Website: crate-barrel
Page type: delivery-shipping
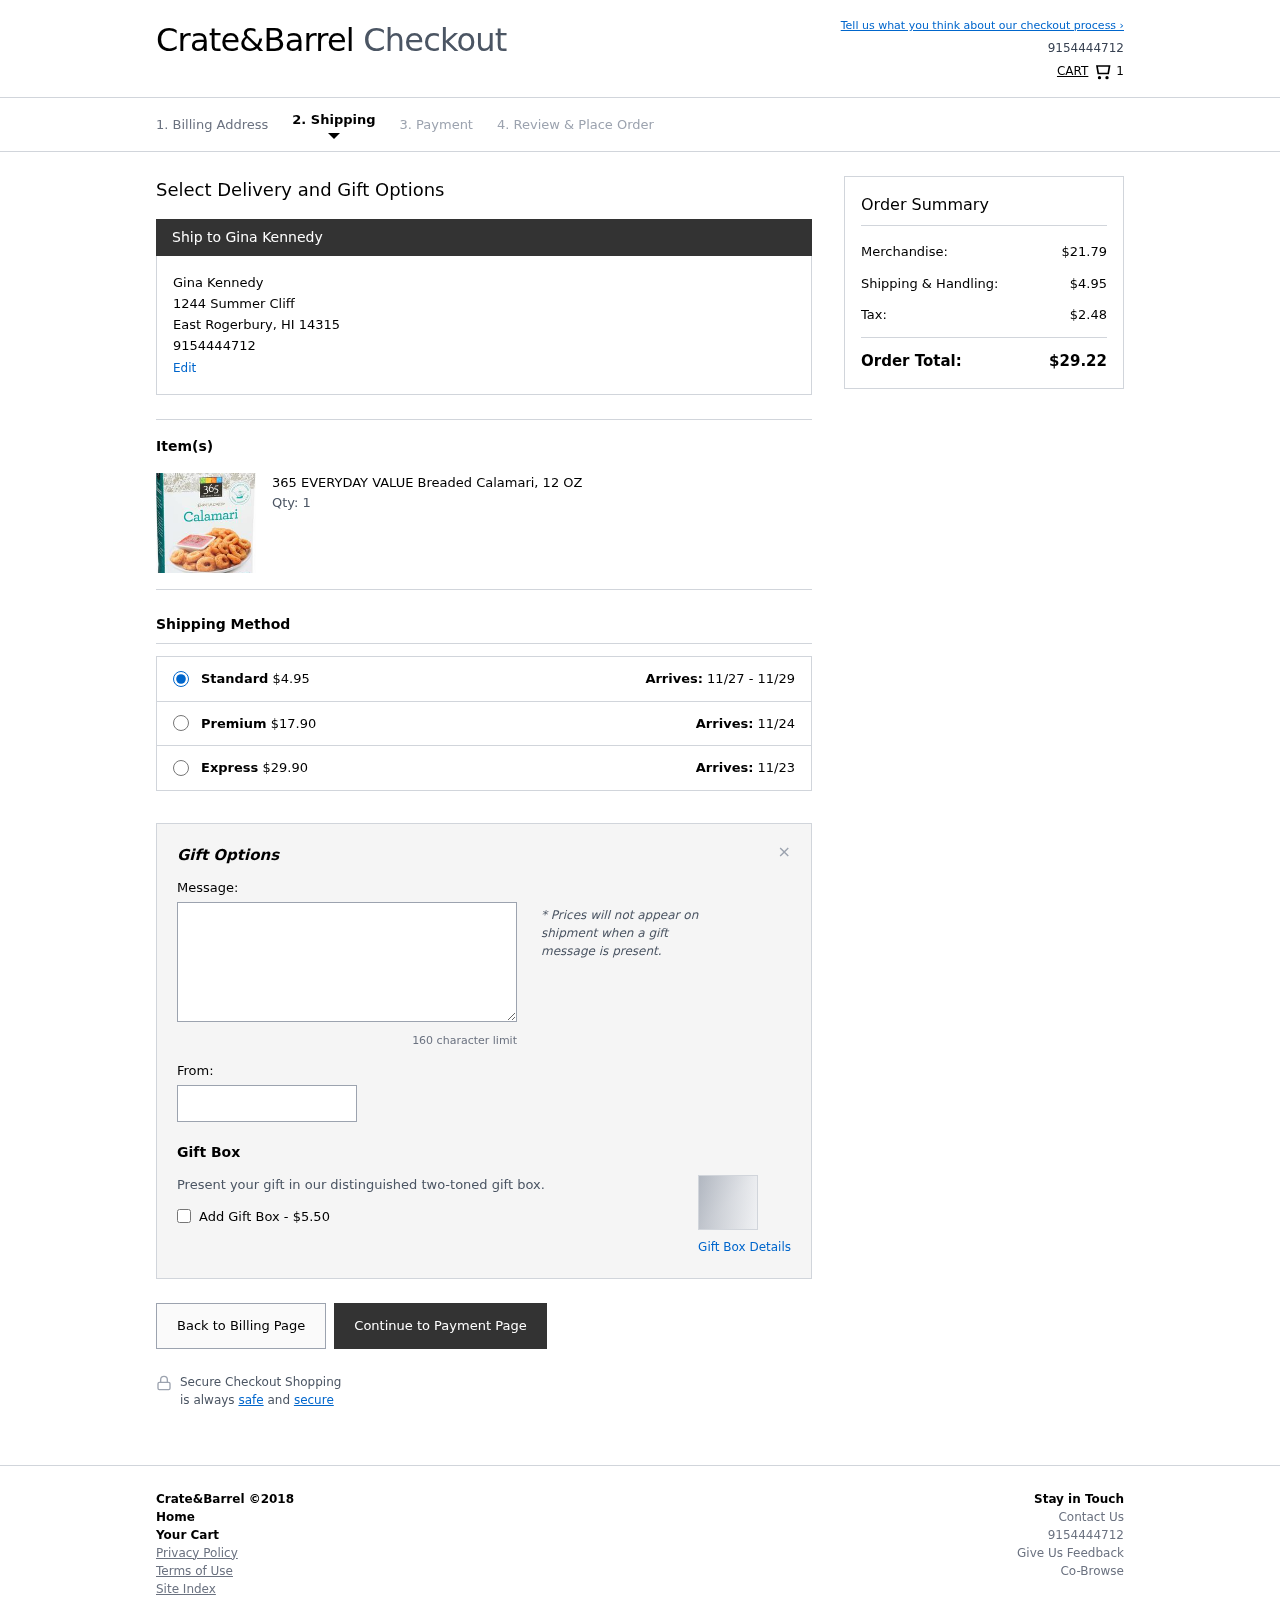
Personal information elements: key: PII_CITY
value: East Rogerbury
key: PII_FULLNAME
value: Gina Kennedy
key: PII_PHONE
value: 9154444712
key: PII_POSTCODE
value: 14315
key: PII_STATE_ABBR
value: HI
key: PII_STREET
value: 1244 Summer Cliff
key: PII_FIRSTNAME
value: Gina
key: PII_LASTNAME
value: Kennedy
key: PII_FULLNAME2
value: Gina Kennedy
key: PII_FULLNAME3
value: Gina Kennedy
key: PII_FIRSTNAME2
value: Gina
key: PII_FIRSTNAME3
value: Gina
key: PII_LASTNAME2
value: Kennedy
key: PII_LASTNAME3
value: Kennedy
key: PII_FIRSTNAME_DERIVED
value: Gina
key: PII_LASTNAME_DERIVED
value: Kennedy
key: PII_FULLNAME_DERIVED
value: Gina Kennedy
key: PII_NAME_FULL_DERIVED
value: Gina Kennedy
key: PII_PHONE_LINE
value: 4712
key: PII_PHONE_SUFFIX
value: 4712
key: PII_PHONE2
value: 9154444712
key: PII_PHONE3
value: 9154444712
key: PII_PHONE_NUMERIC
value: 9154444712
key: PII_PHONE_LINE_NUMERIC
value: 4712
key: PII_PHONE_SUFFIX_NUMERIC
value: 4712
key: PII_PHONE2_NUMERIC
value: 9154444712
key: PII_PHONE3_NUMERIC
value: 9154444712
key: PII_PHONE_DIGITS
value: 9154444712
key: PII_PHONE_LAST4
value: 4712
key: PII_GIFT_MESSAGE
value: Hey Bailey, I saw this and immediately thought of our seafood nights! Can’t wait for us to dig in and make some delicious memories together. Enjoy!
Gina
Product elements: key: PRODUCT1_NAME
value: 365 EVERYDAY VALUE Breaded Calamari, 12 OZ
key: PRODUCT1_QUANTITY
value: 1
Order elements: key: ORDER_NUM_ITEMS
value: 1
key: ORDER_SHIPPING_COST
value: $4.95
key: ORDER_DELIVERY_DATE
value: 11/27 - 11/29
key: PREMIUM_SHIPPING_COST
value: $17.90
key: PREMIUM_DELIVERY_DATE
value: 11/24
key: EXPRESS_SHIPPING_COST
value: $29.90
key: EXPRESS_DELIVERY_DATE
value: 11/23
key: ORDER_SUBTOTAL
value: $21.79
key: ORDER_SHIPPING_COST2
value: $4.95
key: ORDER_TAX
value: $2.48
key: ORDER_TOTAL
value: $29.22